Question: every one I have HTML web app where I have converted Spreadsheet to HTML table now I would like to convert this HTML web app Table to PDF. How can this be accomplished?
Here is my Code
index.html
'''
<html>
<head>
<script type="text/javascript" src="https://www.google.com/jsapi"></script>
<script type="text/javascript">
google.load("visualization", '1', {packages:['table']});
google.setOnLoadCallback(drawTable);
function drawTable() {
var query = new google.visualization.Query(
'https://docs.google.com/spreadsheets/d/1w5kqFmt1yclKVDdasujf-
moxjX3QOVsyDyP7DIcF2u0/edit#gid=0');
query.send(handleQueryResponse);
}
function handleQueryResponse(response) {
if (response.isError()) {
alert('Error in query: ' + response.getMessage() + ' ' +
response.getDetailedMessage());
return;
}
var data = response.getDataTable();
var table = new
google.visualization.Table(document.getElementById('table_div'));
var options = {'title':'Bass Naming',
'width':'600',
'height':'400'};
table.draw(data, options);
var tabUri = table.getLinkUrl();
}
</script>
<title>Data from a Spreadsheet</title>
</head>
<body>
<div>My Sheet</div>
<div id="table_div"></div>
<div>
<h3> click here the below button to send the Table as PDF to mail :</h3>
<button id='mail' onclick="myFunction()">Send to Mail</button>
</div>
</body>
</html>
'''
code.gs
'''
function doGet(e) {
return HtmlService
.createTemplateFromFile("index")
.evaluate()
.setTitle("Charts for Rent Analyser")
.setSandboxMode(HtmlService.SandboxMode.IFRAME);
}
'''

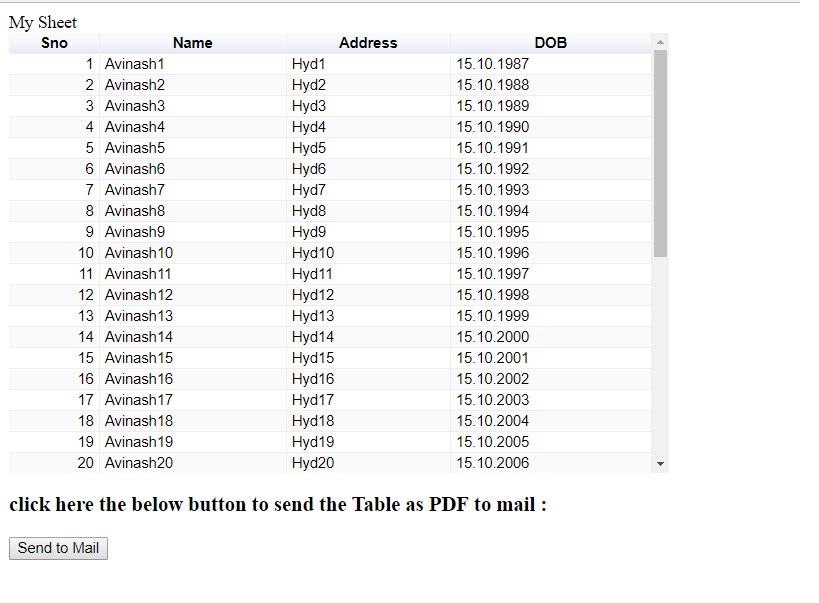
Answer: Add the below function in code.gs to mail the table as PDF attachment.
'''
function exportAsPdf(submittedBy) {
var file = Drive.Files.get('1w5kqFmt1yclKVDdasujf-moxjX3QOVsyDyP7DIcF2u0');
var url = file.exportLinks['application/pdf'];
var token = ScriptApp.getOAuthToken();
var response = UrlFetchApp.fetch(url, {
headers: {
'Authorization': 'Bearer ' + token
}
});
MailApp.sendEmail({
to:Session.getActiveUser().getEmail(),
subject:"Charts for Rent Analyser",
htmlBody: "PFA",
attachments:[response.getBlob().setName("Charts for Rent Analyser.pdf")],
});
}
'''
Also make sure you enable the Drive services from "" and also the Drive API from "".
Refer the below link for detailed code.
<URL>
<URL>